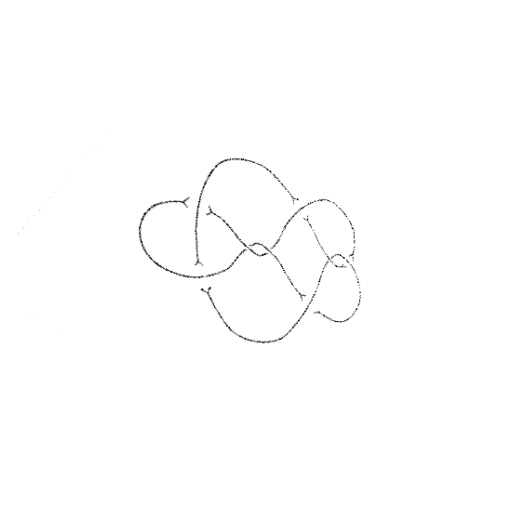
Crossing number: 8